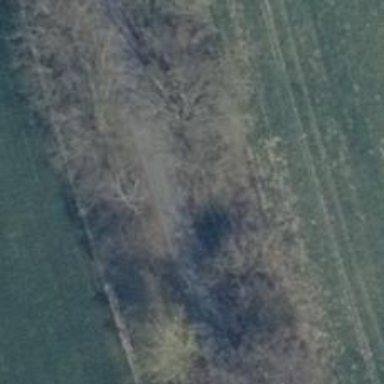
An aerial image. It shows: Row of trees in natural setting.